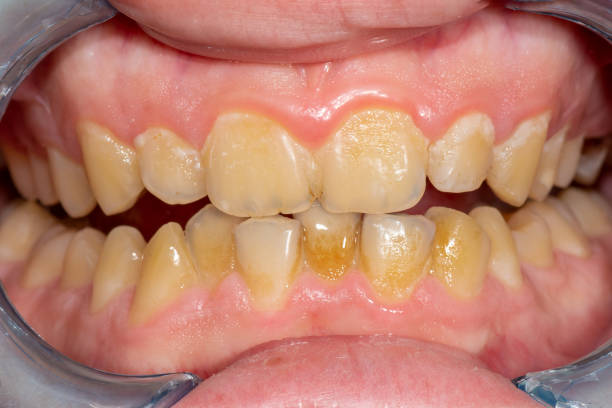
Condition: Gingivitis